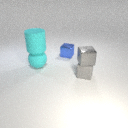
large cyan rubber sphere below large cyan rubber cylinder